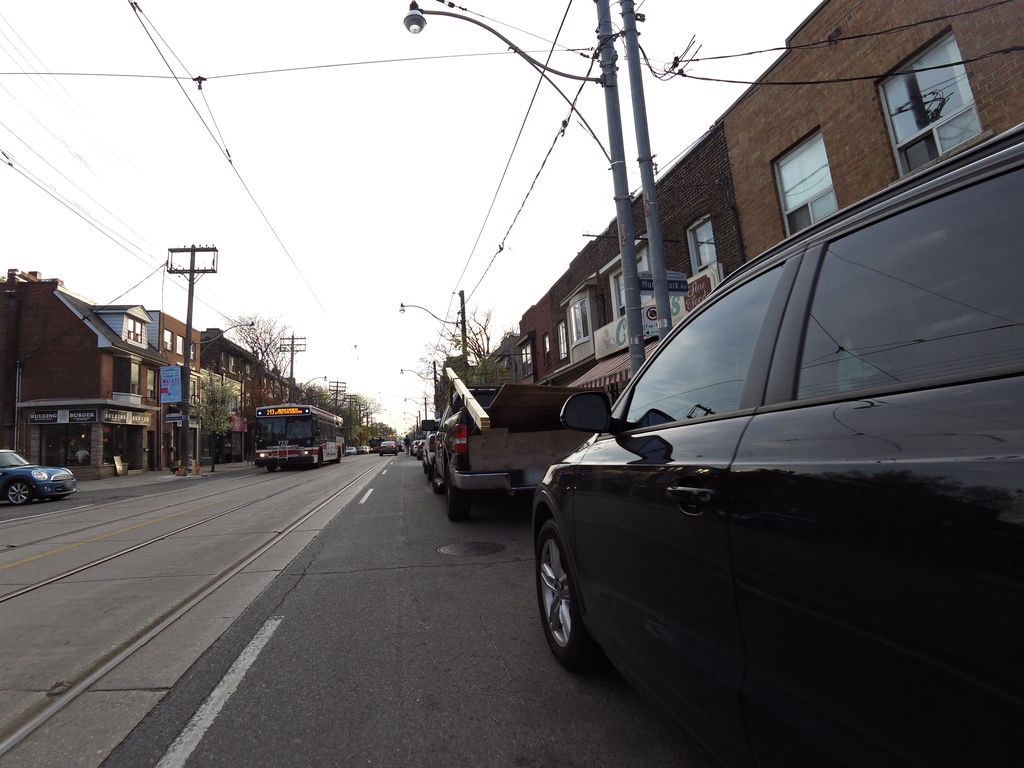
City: toronto